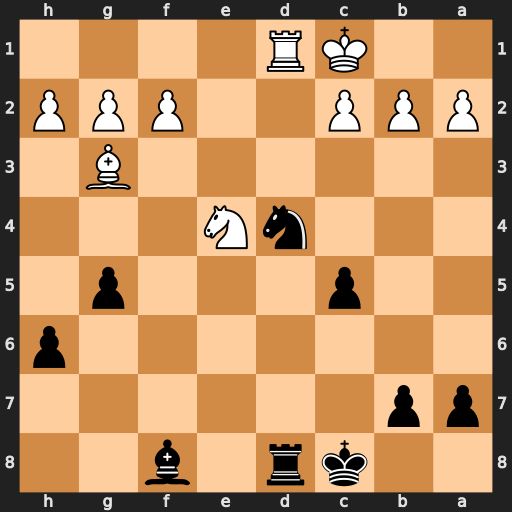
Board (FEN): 2kr1b2/pp6/7p/2p3p1/3nN3/6B1/PPP2PPP/2KR4
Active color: b
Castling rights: -
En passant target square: -
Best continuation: Ne2+ Kb1 Rxd1#